Question: Hi in my application the screen is so large which contains a gridview with images and listview with lot of list items and also so many text views existed in my screen. so that i placed this content in scrollview to view on the mobile screen. When I placed the content in the scrollview then the gridview/listview scroll is not working.
Is there any way to solve this issue. I referred so many links but i could not get the solution.
The links are
<URL>
<URL>
etc

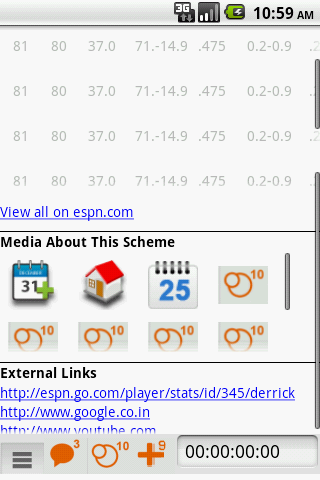
Answer: You can solve it using following code, but I suggest please change UI, it is not according android guideline. it' easily scrolled in iPhone interface.
'''
final ScrollView childScroll = (ScrollView)
view.findViewById(R.id.resourceactivity_sv_classes_detail);
parentScroll.setOnTouchListener(new View.OnTouchListener() {
public boolean onTouch(View v, MotionEvent event) {
//Log.v(TAG,"PARENT TOUCH");
childScroll.getParent().requestDisallowInterceptTouchEvent
(false); return false; } }); childScroll.setOnTouchListener(new
View.OnTouchListener() {
public boolean onTouch(View v, MotionEvent event) {
//Log.v(TAG,"CHILD TOUCH");
v.getParent().requestDisallowInterceptTouchEvent(true); return
false; } });
'''
You can modify gridview instead of child scrollview.